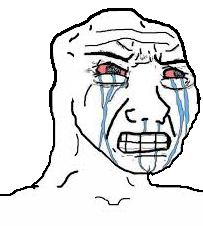
Label: 5_Brainlet